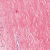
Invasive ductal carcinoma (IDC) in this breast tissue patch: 0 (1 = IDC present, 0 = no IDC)